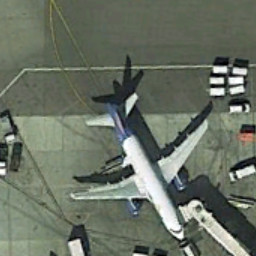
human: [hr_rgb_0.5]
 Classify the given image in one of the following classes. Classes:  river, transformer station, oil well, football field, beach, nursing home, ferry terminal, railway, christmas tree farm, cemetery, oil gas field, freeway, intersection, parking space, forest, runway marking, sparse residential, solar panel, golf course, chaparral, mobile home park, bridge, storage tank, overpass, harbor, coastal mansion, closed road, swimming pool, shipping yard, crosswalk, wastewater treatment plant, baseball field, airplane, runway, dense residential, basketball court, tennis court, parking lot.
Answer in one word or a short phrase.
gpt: airplane